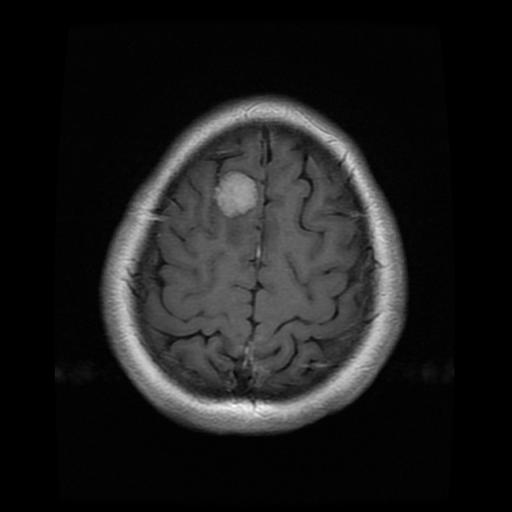
Label: meningioma